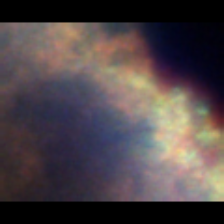
Taxon: Unknown_full_image
Group: Unknown